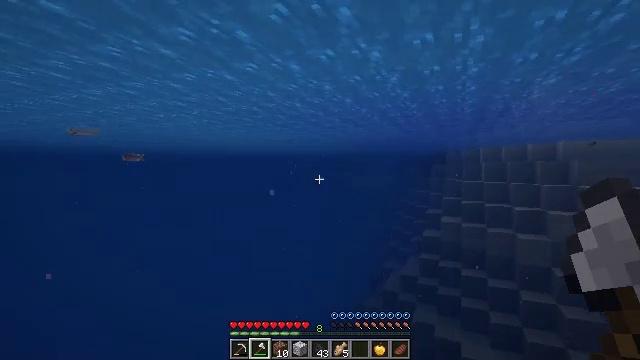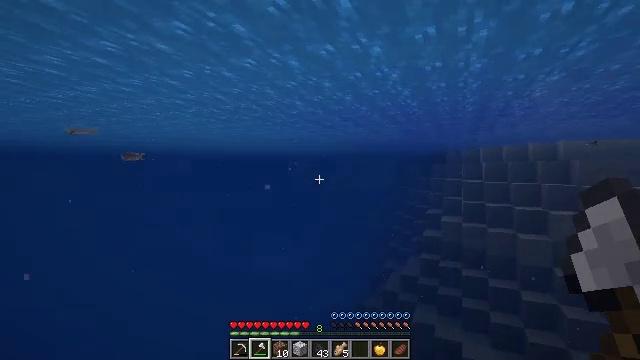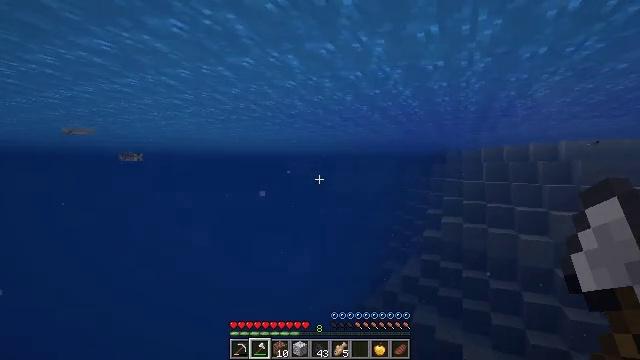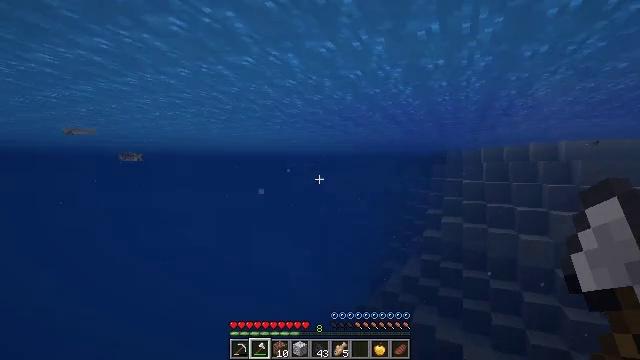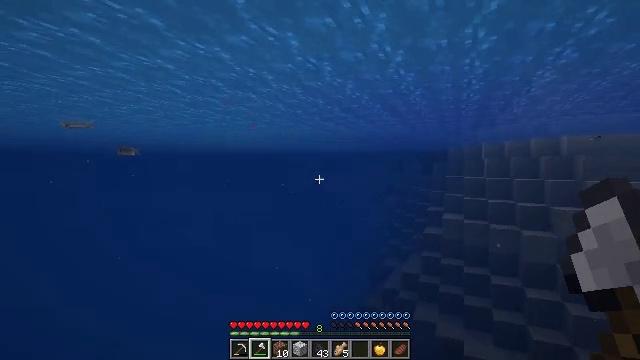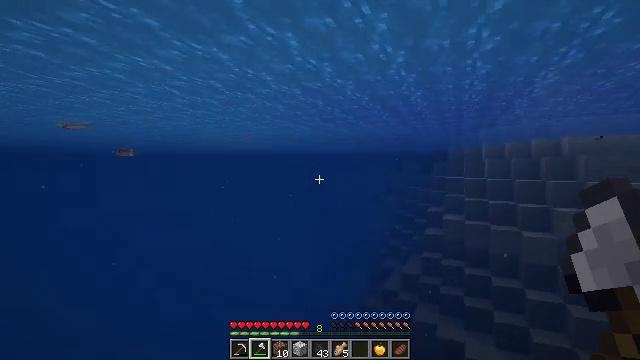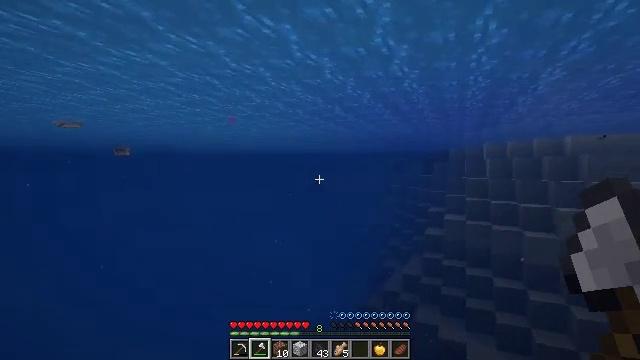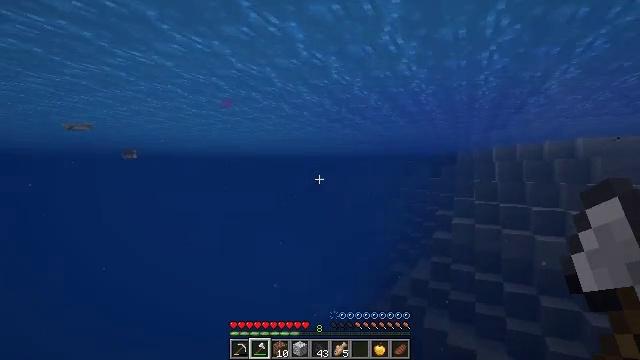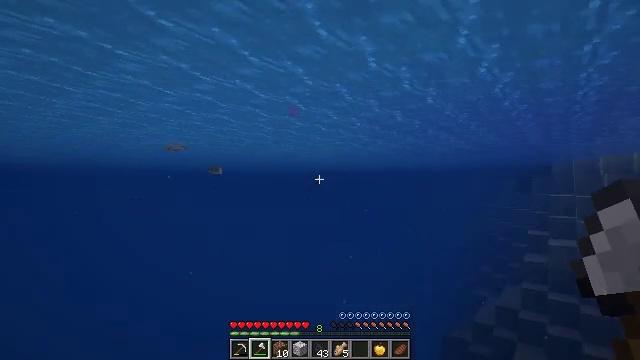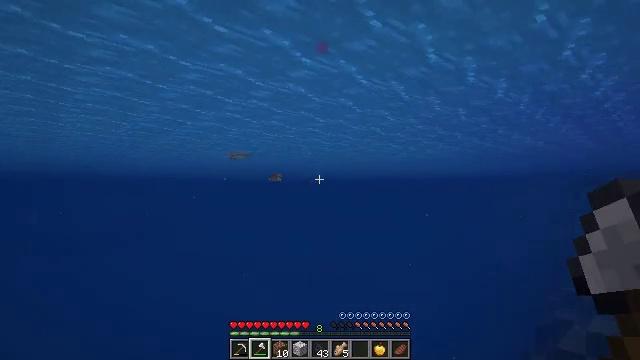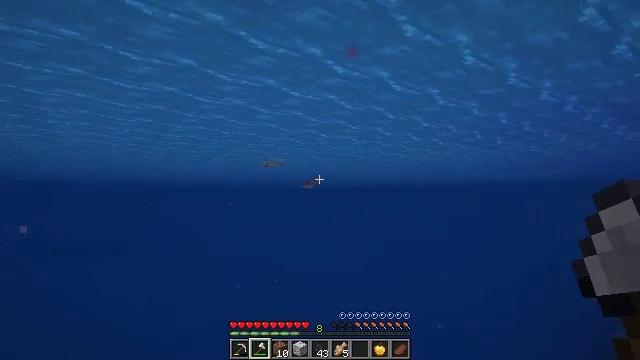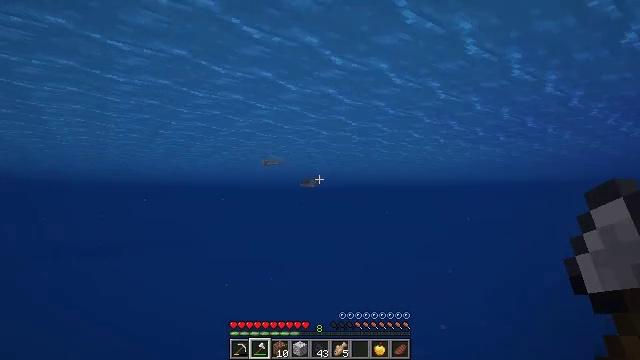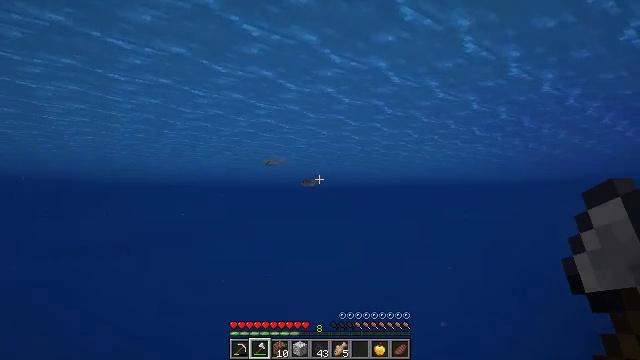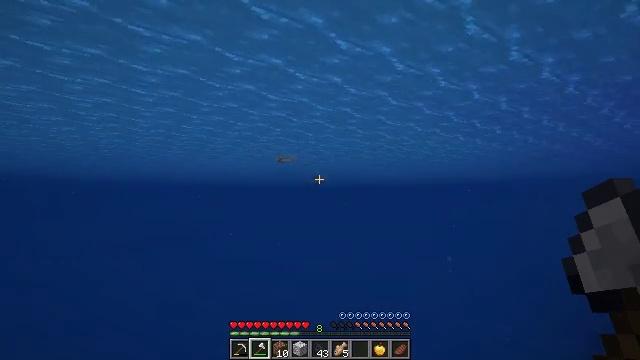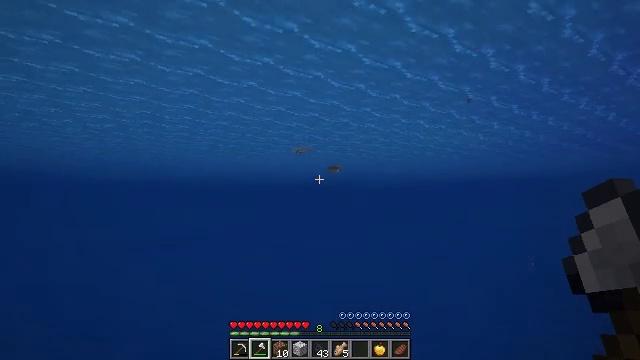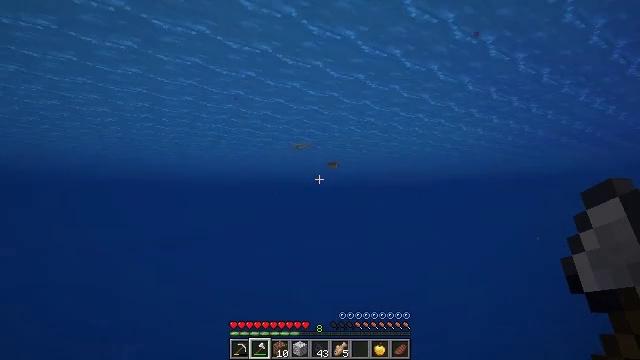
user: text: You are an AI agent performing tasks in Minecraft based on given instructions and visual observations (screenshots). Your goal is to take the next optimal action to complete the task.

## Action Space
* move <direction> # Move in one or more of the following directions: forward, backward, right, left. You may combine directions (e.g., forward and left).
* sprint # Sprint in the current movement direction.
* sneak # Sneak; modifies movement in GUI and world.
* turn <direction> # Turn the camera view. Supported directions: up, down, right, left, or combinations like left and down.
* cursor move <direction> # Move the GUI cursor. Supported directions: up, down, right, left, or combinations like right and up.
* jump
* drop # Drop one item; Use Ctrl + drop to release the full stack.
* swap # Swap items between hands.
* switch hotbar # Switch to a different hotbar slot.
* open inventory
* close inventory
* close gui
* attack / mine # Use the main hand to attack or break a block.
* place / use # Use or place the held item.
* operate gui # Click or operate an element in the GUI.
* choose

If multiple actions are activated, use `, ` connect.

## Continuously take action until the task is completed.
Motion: motion action
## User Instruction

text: Kill mobs in water.
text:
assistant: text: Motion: move forward
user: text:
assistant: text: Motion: move forward
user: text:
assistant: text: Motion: move forward
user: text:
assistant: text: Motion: move forward
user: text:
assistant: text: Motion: move forward
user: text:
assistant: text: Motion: move forward
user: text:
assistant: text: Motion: move forward, turn left
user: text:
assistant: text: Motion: move forward, turn left and up
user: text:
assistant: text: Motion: move forward, turn left and up
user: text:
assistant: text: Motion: move forward, turn left and up
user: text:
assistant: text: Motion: move forward, sprint
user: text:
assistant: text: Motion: move forward, sprint
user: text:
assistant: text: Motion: move forward, sprint, turn left
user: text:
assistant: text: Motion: move forward, sprint, turn left
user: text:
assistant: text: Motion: move forward, sprint
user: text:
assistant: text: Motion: move forward, sprint
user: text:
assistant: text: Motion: move forward, sprint
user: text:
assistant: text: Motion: move forward, sprint
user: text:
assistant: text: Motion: move forward, sprint
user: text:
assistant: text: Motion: move forward, sprint
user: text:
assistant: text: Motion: move forward, sprint
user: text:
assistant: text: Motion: move forward, sprint
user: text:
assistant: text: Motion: move forward, sprint
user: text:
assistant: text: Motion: move forward, sprint
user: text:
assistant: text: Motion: move forward, sprint
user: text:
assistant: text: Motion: move forward, sprint
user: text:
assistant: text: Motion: move forward, sprint, jump
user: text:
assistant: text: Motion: move forward, sprint, jump
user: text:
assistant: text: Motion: move forward, sprint, jump
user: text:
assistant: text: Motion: move forward, sprint, jump